Question: I have approximately four main pairs of related directives, simultaneously displayed in my AngularJS UI. Generally speaking, each pair includes a parent list directive on top with an associated detail editor directive beneath it, as shown in this diagram:

Each right-hand list has a many-to-one relationship with the active left-hand selection, and related data must always be displayed.
---
Currently, each master-detail directive-pair, or "stack", share a service. That service holds the 'itemState.active' (active detail record) and 'itemState.headers' (query master results list). Activity in either the master or detail panel call the service, which directly affect the service state. Then, the master/detail association is operated via simple declarative Angular watches on this common 'positionService.state'; almost no controller code is required. I expect that using the service as the single point of truth here will make it easy for me to integrate near-realtime display in the future, for example via 'SignalR'. This master-detail implementation is only provided here for background, although I welcome improvements:
'position-list.js'
'''
templateUrl: "position/position-list.html",
controller: ['$scope', 'positionSvc', function ($scope, positionService) {
$scope.positions = positionService.itemState();
$scope.select = function (position) {
positionService.read(position.id)
};
}
'''
'position-list.html'
'''
<li ng-repeat="i in itemState.headers" ng-click="select(i)">{{i.title}}</li>
'''
'position-svc.js'
'''
this.itemState = {
headers: [],
active: { id: 0 },
pending: httpSvc.pending
};
this.create = function (detail) {
httpSvc.remote("post", detail).then(function (header) {
itemState.headers.unshift(header);
read(detail.id);
});
}
this.read = function (id) {
httpSvc.remote("get", id).then(function (detail) {
itemState.active = detail;
});
}
'''
A similar directive and template exists for the detail. It shares the same service. You get the idea.
Now I'm looking for a maintainable way to handle this left->right eventing following good design practices and well-known AngularJS patterns. I'd like to retain composability of my directives.
---
To demonstrate I'm not looking for you to do my work for me (and to organize my own thoughts), here are some approaches I came up with, although none have seemed right so far. I'm continuing to document these, check back if you need this section cleaned-up. They are grouped by message path:
1. leftController -> mainApp -> rightController part a: leftController -> mainApp mainApp.$scope.onLeftItemSelected (e.g. via { scope: '&' }) leftController.$scope.$emit within leftController.watch leftController.$parent.onLeftItemSelected (e.g. AngularJS access parent scope from child controller, but incorrectly creates bottom-up dependency) part b: mainApp -> rightController mainApp.$scope.$broadcast mainApp.rightService.load(leftItemId)
2. leftController -> mainApp model -> rightController.$watch share parent scope variable between leftController and rightController transmit isolated scope from leftController to mainApp using { scope: '=' }; this is Jesus Quintana's solution, below, and here: http://plnkr.co/edit/tyZPziT9VoWDFqHdF8A5?p=preview
3. leftController -> $route -> rightController implementing this could be ideal, allowing me to provide deep-linking/bookmarking into my single-page-application, but requires enabling the page to load the parent hierarchy when a child is selected, rather than just the converse (loading the child records of a selected parent item). this requires a greater initial investment than I can currently justify. http://embed.plnkr.co/DBSbiV/preview
4. leftService -> rightService Inject the nominationService also into the sibling positionService. Call nominationService.load(positionid) when setting the positionService.activeRecord. Pro: already working. Con: It's wrong. This sibling dependency makes the parent list unreusable. add a custom Pub/Sub service (https://stackoverflow.com/questions/<PHONE>#<PHONE>, http://jsfiddle.net/ThomasBurleson/sv7D5/)
5. leftService -> $rootScope.broadcast -> rightService not ideal, assuming our event string will be unique in the root namespace (but performance issues have been addressed, as discussed here https://stackoverflow.com/questions/<PHONE>#<PHONE> )
6. leftService -> mainApp -> rightService Inject the positionService and nominationService into the mainApp. Add a simple event list to positionService to transmit notification upwards. PRO: this retains the leftService's role as single point of truth for the active record throughout the application (as noted by Martin Cortez, in comments below)
7. leftService -> $rootScope.$route -> rightController -> rightService see notes for approach 3
<URL>
<URL>
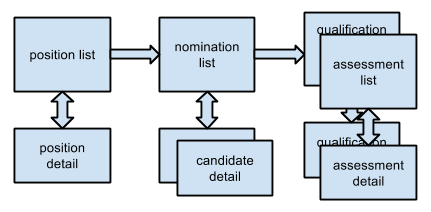
Answer: Based on angular pattern design the best way is both directive bind the scope by '=' (Two way binding), and inside the directives make a $scope.#watch to detect changes of the element binding and execute the action function given the variable.
Is the more clean way to communicate inside both directives, angular detect the change and spread out to bot directives.
Sorry , if the answer is useless but the question is not well explain .